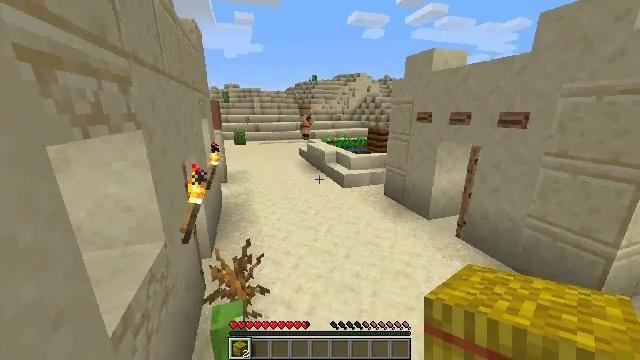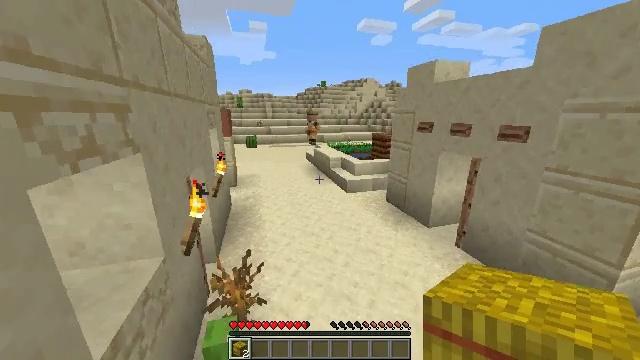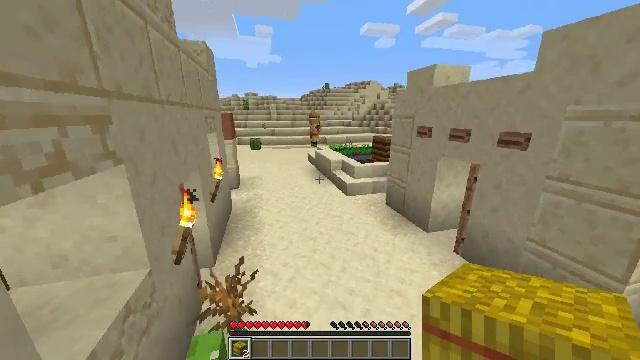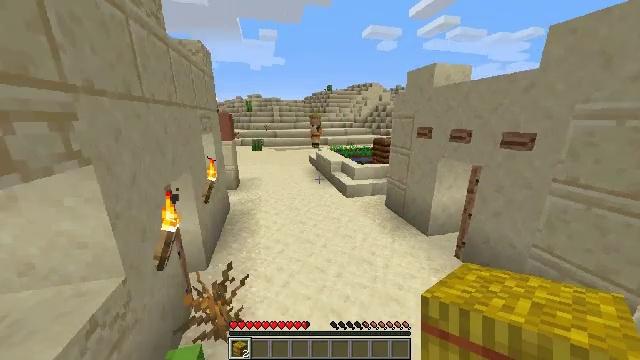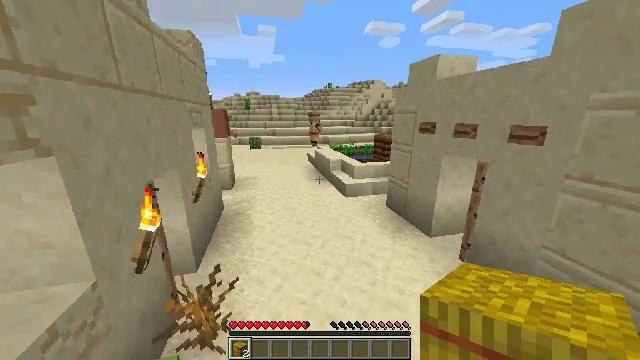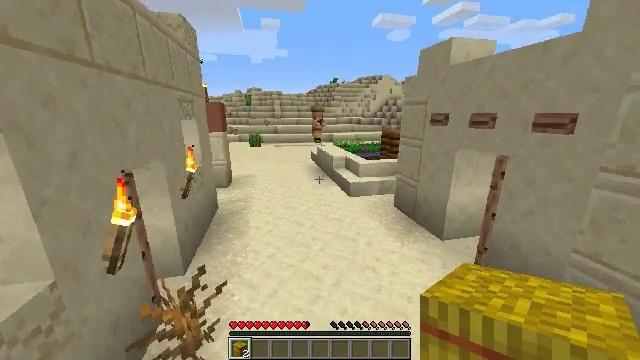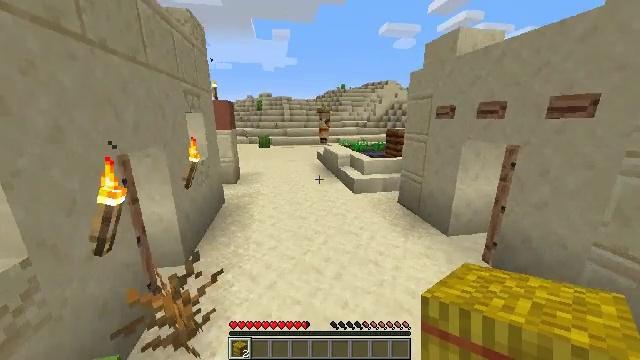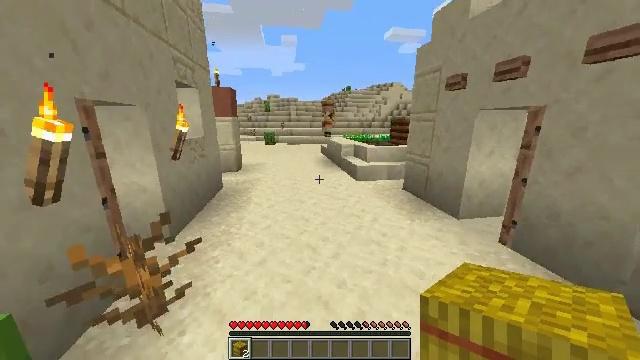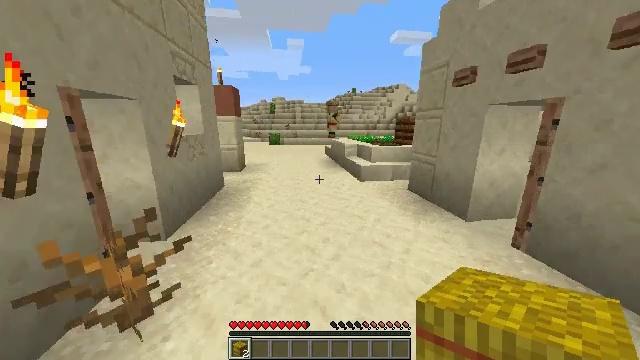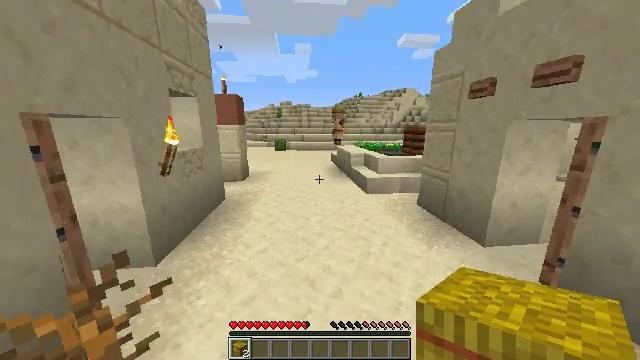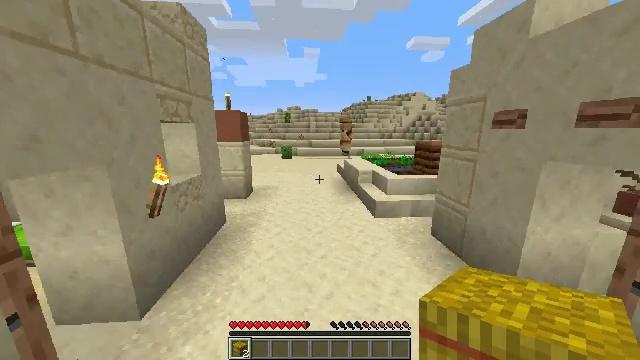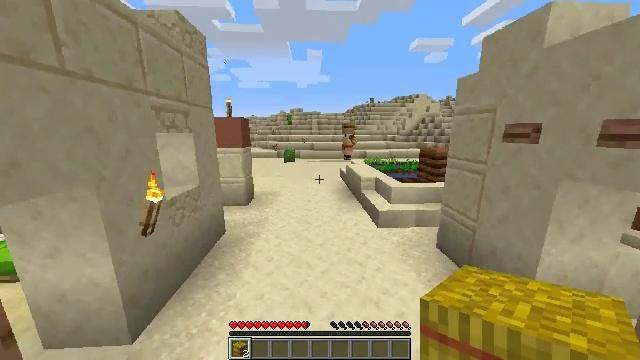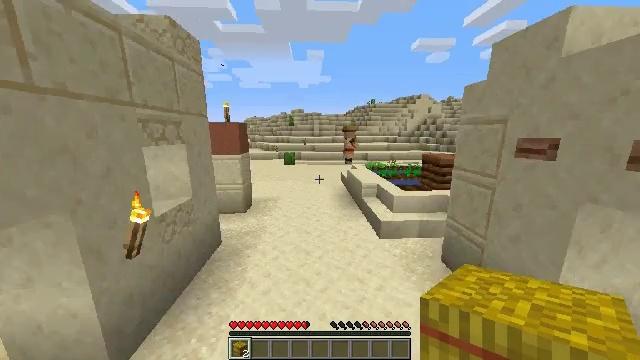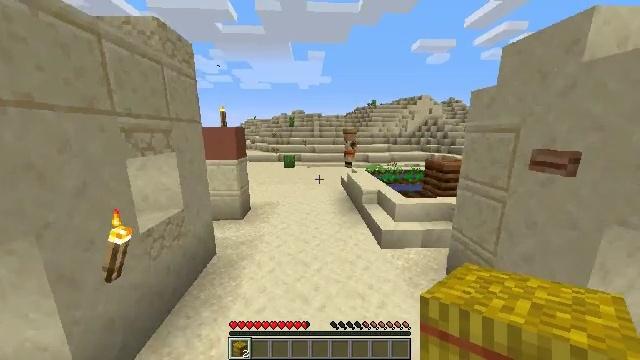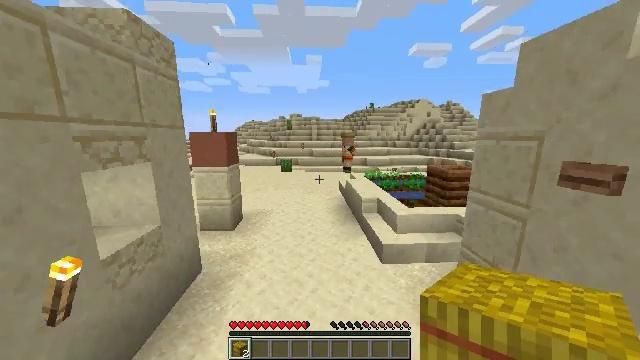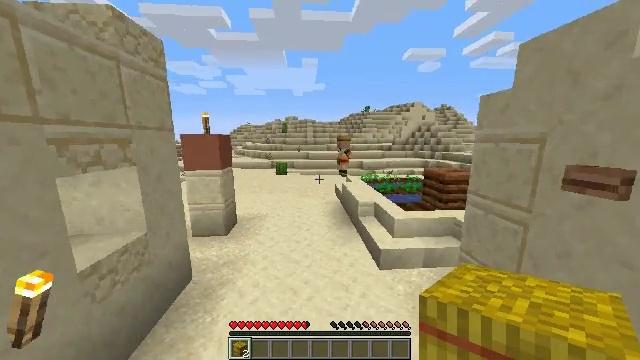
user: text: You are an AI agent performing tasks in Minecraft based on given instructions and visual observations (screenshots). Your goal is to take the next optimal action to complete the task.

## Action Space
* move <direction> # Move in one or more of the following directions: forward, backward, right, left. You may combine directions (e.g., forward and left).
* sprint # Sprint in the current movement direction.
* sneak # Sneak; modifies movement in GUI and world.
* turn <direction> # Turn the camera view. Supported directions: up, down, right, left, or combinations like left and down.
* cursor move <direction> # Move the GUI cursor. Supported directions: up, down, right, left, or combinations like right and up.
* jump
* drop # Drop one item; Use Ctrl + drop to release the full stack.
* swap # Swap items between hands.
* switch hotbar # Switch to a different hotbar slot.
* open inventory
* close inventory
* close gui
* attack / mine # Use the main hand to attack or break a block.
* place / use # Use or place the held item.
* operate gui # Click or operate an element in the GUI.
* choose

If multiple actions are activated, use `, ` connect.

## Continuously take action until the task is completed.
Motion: motion action
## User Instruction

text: Remove a hay block from the inventory.
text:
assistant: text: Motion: move forward, sprint, turn left, jump
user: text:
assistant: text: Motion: move forward, sprint, turn left, jump
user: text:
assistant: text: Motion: move forward, sprint, jump
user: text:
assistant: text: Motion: move forward, sprint, jump
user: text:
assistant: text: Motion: move forward, sprint, turn left, jump
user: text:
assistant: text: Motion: move forward, sprint, turn left, jump
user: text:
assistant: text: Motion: move forward, sprint, turn left, jump
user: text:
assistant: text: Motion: move forward, sprint, turn left, jump
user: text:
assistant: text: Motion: move forward, sprint, turn left, jump
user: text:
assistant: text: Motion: move forward, sprint, turn left, jump
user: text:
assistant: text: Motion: move forward, sprint, jump
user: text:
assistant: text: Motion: move forward, sprint, jump
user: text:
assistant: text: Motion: move forward, sprint, jump
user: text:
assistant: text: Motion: move forward, sprint, jump
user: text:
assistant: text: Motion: move forward, sprint, turn right, jump
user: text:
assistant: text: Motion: move forward, sprint, turn right, jump
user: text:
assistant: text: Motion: move forward, sprint, turn right and up, jump
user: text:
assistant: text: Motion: move forward, sprint, turn right and up, jump
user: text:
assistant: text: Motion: move forward, turn right, jump
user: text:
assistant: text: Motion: move forward, jump
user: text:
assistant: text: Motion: move forward, jump
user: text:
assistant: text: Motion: move forward, jump
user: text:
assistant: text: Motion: move forward, turn right and up, jump
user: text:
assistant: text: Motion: move forward, jump
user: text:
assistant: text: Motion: move forward, jump
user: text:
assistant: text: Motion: move forward and move left, jump
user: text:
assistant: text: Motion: move forward and move left, sprint, jump
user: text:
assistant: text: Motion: move forward and move left, sprint, jump
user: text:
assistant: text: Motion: move forward and move left, sprint, jump
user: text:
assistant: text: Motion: move forward and move left, sprint, jump